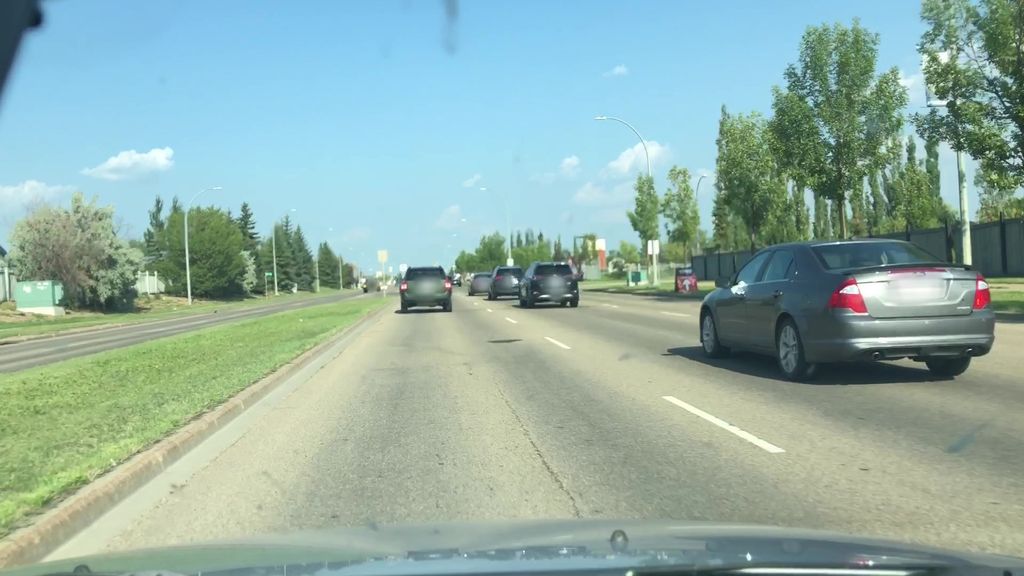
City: edmonton